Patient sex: F
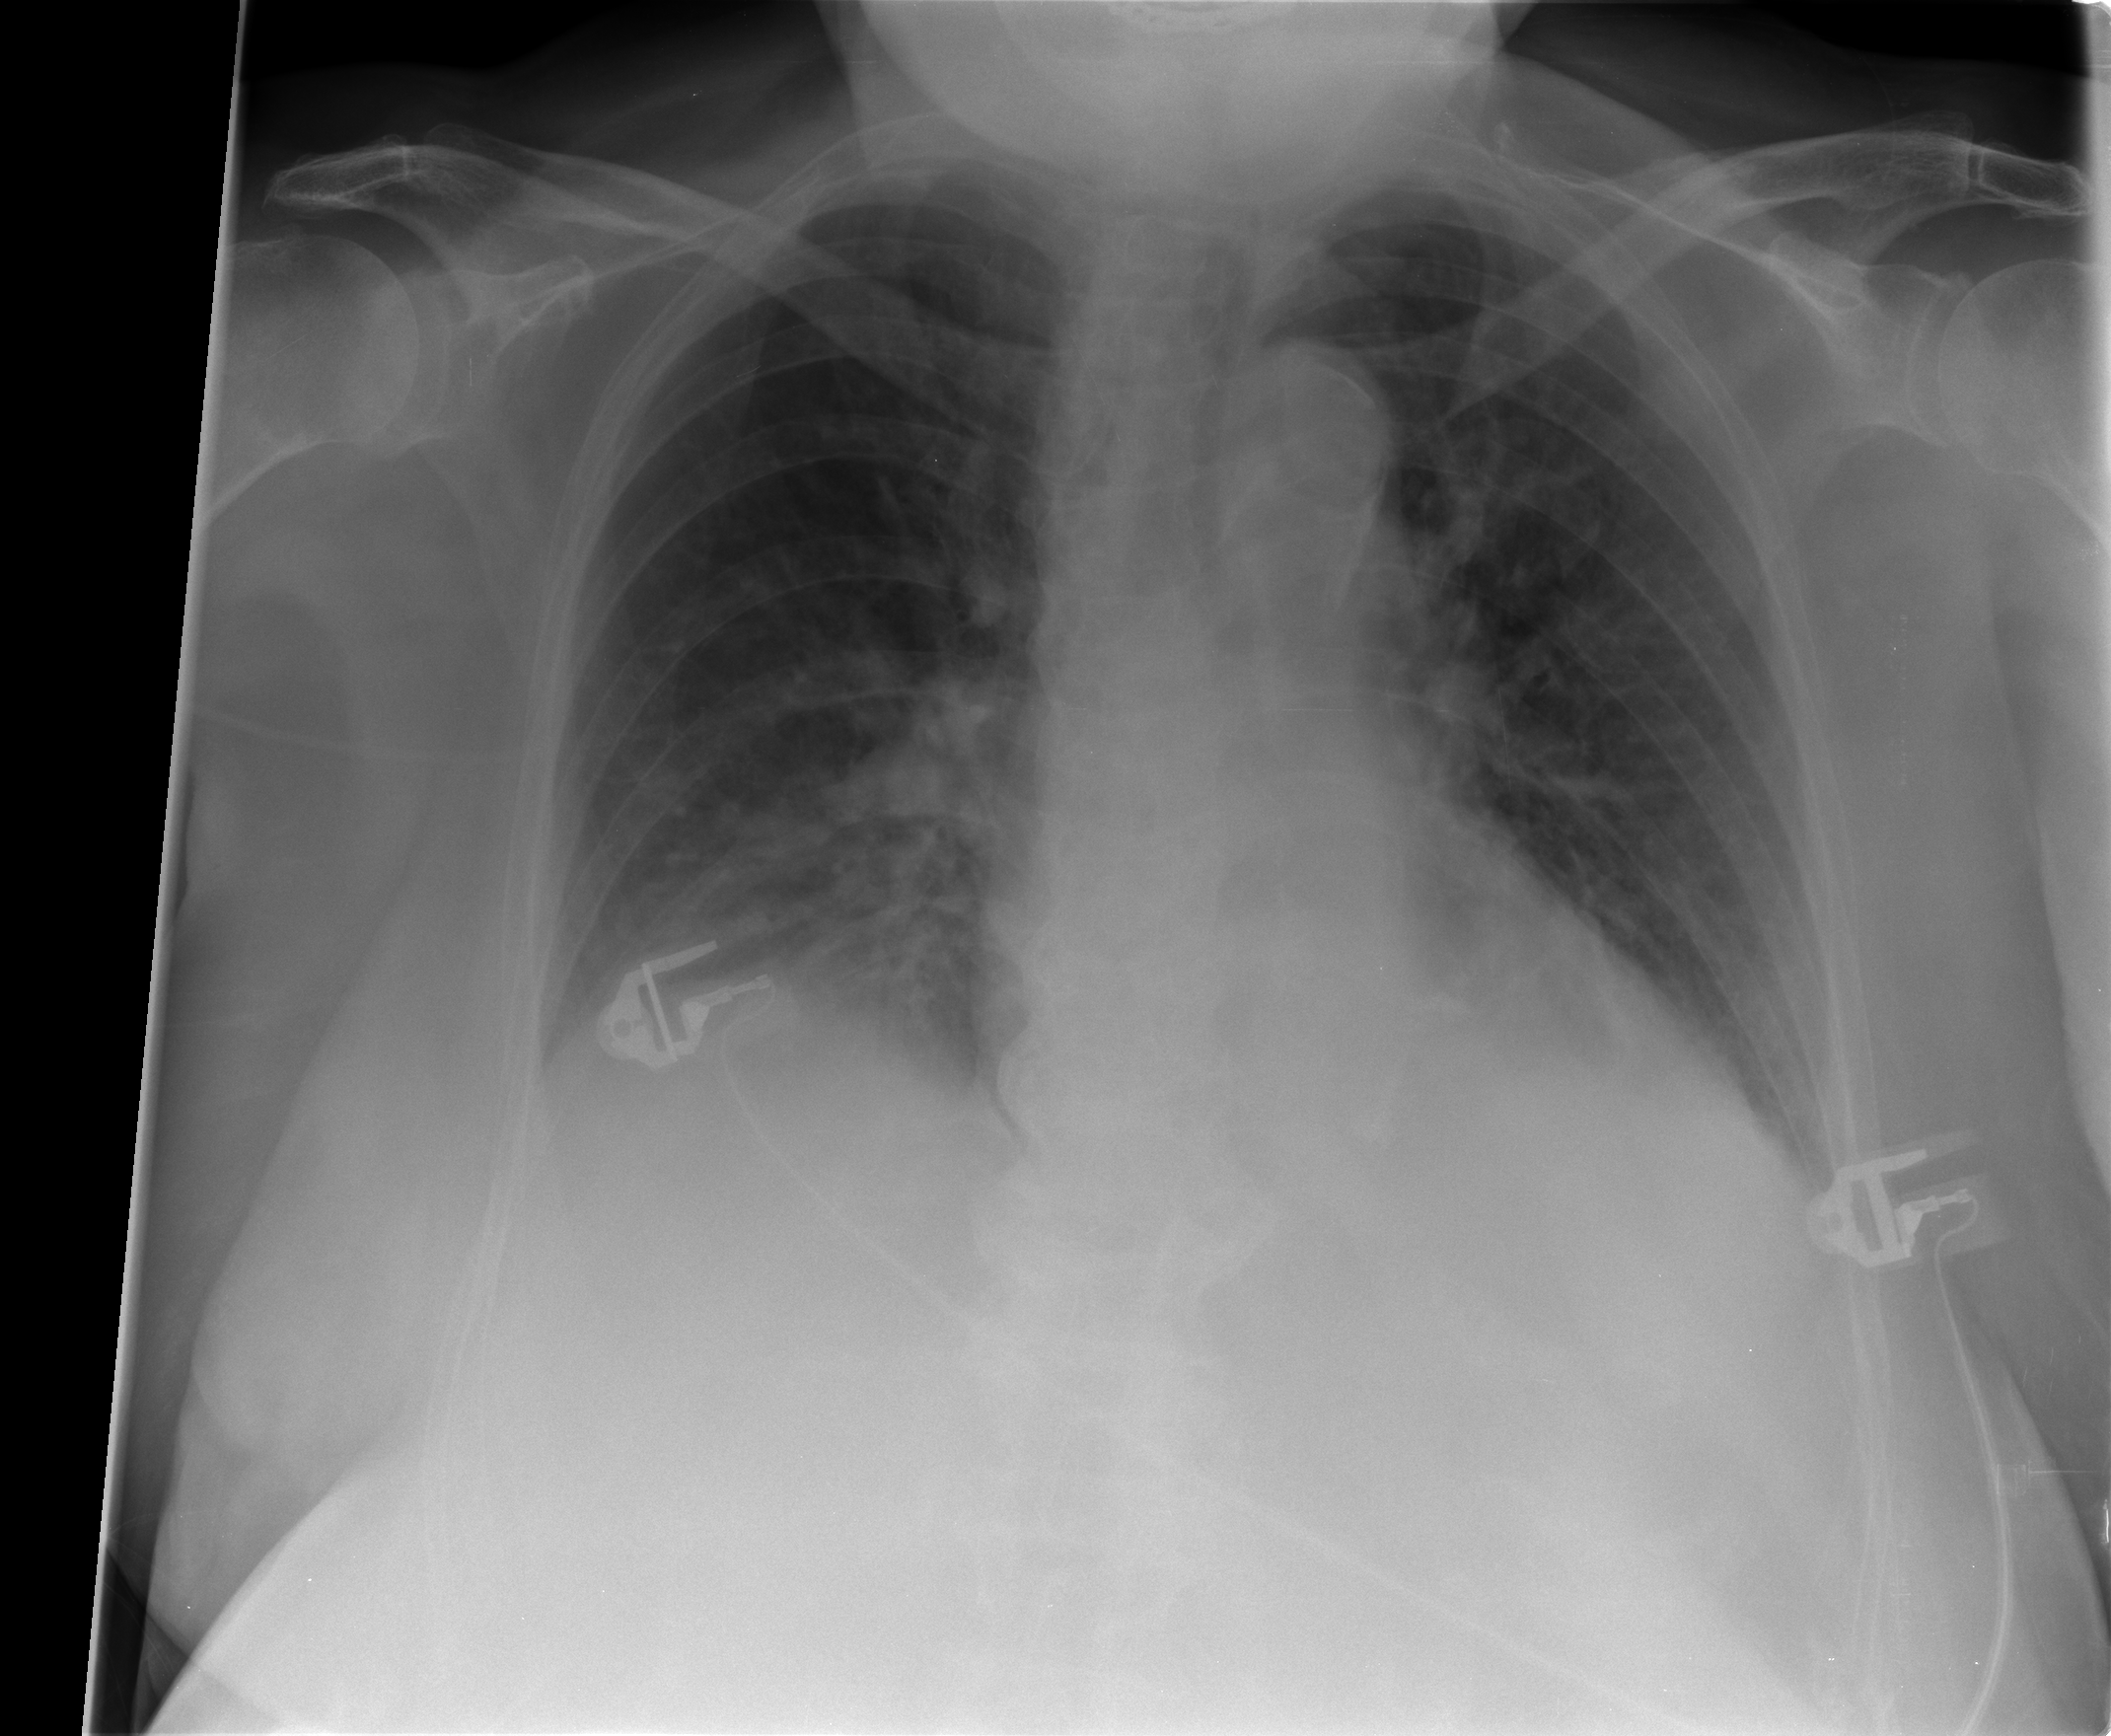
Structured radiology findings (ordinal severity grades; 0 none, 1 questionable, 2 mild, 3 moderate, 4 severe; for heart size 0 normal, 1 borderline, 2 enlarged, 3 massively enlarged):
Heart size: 0
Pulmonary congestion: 1
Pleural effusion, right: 2
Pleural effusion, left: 1
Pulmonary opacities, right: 0
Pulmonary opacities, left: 0
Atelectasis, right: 3
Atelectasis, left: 2